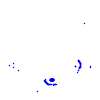
Particle: pion